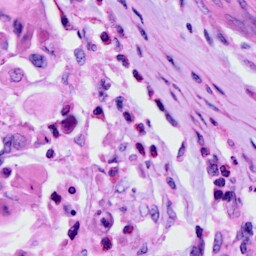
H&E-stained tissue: Cervix